Question: I'm currently working on a settings page for my app and have been trying to obtain the user profile image from the firebase storage. I am able to upload the picture from the storage.
However, the app does not produce the image onto the activity itself. Is there something wrong with my code?

XML:
'''
<?xml version="1.0" encoding="utf-8"?>
<RelativeLayout xmlns:android="http://schemas.android.com/apk/res/android"
xmlns:app="http://schemas.android.com/apk/res-auto"
android:layout_width="match_parent"
android:layout_height="match_parent"
android:background="@drawable/background">
<androidx.appcompat.widget.Toolbar
android:layout_width="match_parent"
android:layout_height="wrap_content"
android:id="@+id/main_chat_toolbar"
android:background="@color/colorPrimary"
android:theme="@style/ThemeOverlay.AppCompat.Dark.ActionBar">
</androidx.appcompat.widget.Toolbar>
<de.hdodenhof.circleimageview.CircleImageView
android:id="@+id/profile_image"
android:layout_width="200dp"
android:layout_height="200dp"
android:layout_alignParentTop="true"
android:layout_centerHorizontal="true"
android:layout_marginTop="85dp"
app:civ_border_color="@color/colorPrimary"
android:src="@drawable/pikachu"
app:civ_border_width="2dp" />
<EditText
android:id="@+id/setting_username"
android:layout_width="250dp"
android:layout_height="wrap_content"
android:layout_below="@id/profile_image"
android:layout_centerHorizontal="true"
android:layout_marginTop="20dp"
android:drawableLeft="@drawable/ic_action_name"
android:hint="Username"
android:inputType="textMultiLine" />
<EditText
android:id="@+id/set_profile_status"
android:layout_width="250dp"
android:layout_height="wrap_content"
android:layout_below="@+id/setting_username"
android:layout_centerHorizontal="true"
android:layout_marginTop="10dp"
android:drawableLeft="@drawable/ic_user_status"
android:hint="Hey, I'm available now!"
android:inputType="textMultiLine" />
<Button
android:id="@+id/setting_updatebtn"
android:layout_width="250dp"
android:layout_height="wrap_content"
android:layout_below="@id/set_profile_status"
android:layout_centerHorizontal="true"
android:layout_marginTop="10dp"
android:background="@drawable/btn_rect"
android:text="Update Settings" />
</RelativeLayout>
'''
1. Java package com.shiminu1521462c.fyp_2;
import android.app.ProgressDialog;
import android.content.Intent;
import android.net.Uri;
import android.os.Bundle;
import androidx.annotation.NonNull;
import androidx.annotation.Nullable;
import androidx.appcompat.app.AppCompatActivity;
import androidx.appcompat.widget.Toolbar;
import android.text.TextUtils;
import android.view.MenuItem;
import android.view.View;
import android.widget.Button;
import android.widget.EditText;
import android.widget.TextView;
import android.widget.Toast;
import com.bumptech.glide.Glide;
import com.google.android.gms.tasks.OnCompleteListener;
import com.google.android.gms.tasks.Task;
import com.google.firebase.auth.FirebaseAuth;
import com.google.firebase.database.DataSnapshot;
import com.google.firebase.database.DatabaseError;
import com.google.firebase.database.DatabaseReference;
import com.google.firebase.database.FirebaseDatabase;
import com.google.firebase.database.ValueEventListener;
import com.google.firebase.storage.FirebaseStorage;
import com.google.firebase.storage.StorageReference;
import com.google.firebase.storage.UploadTask;
import com.squareup.picasso.Picasso;
import com.theartofdev.edmodo.cropper.CropImage;
import com.theartofdev.edmodo.cropper.CropImageView;
import java.io.File;
import java.util.HashMap;
import de.hdodenhof.circleimageview.CircleImageView;
public class SettingActivity extends AppCompatActivity {
private EditText etUsername, etUserStatus;
private Button changeSettings;
private CircleImageView userProfileImage;
private Toolbar mToolbar;
private String currentUserID;
private FirebaseAuth mAuth;
private DatabaseReference RootRef;
private static final int GalleryPick = 1;
private StorageReference UserProfileImageRef;
private ProgressDialog LoadingBar;
@Override
protected void onCreate(@Nullable Bundle savedInstanceState) {
super.onCreate(savedInstanceState);
setContentView(R.layout.activity_settings);
mToolbar = (Toolbar) findViewById(R.id.main_chat_toolbar);
setSupportActionBar(mToolbar);
getSupportActionBar().setDisplayHomeAsUpEnabled(true);
getSupportActionBar().setTitle("Settings");
mAuth = FirebaseAuth.getInstance();
currentUserID = mAuth.getCurrentUser().getUid();
RootRef = FirebaseDatabase.getInstance().getReference();
UserProfileImageRef = FirebaseStorage.getInstance().getReference().child("Profile Images");
InitializeFields();
etUsername.setVisibility(View.INVISIBLE);
changeSettings.setOnClickListener(new View.OnClickListener() {
@Override
public void onClick(View v) {
UpdateSettings();
}
});
RetrieveUserInfo();
userProfileImage.setOnClickListener(new View.OnClickListener() {
@Override
public void onClick(View v) {
Intent galleryIntent = new Intent();
galleryIntent.setAction(Intent.ACTION_GET_CONTENT);
galleryIntent.setType("image/*");
startActivityForResult(galleryIntent, GalleryPick);
}
});
}
private void InitializeFields() {
changeSettings = (Button) findViewById(R.id.setting_updatebtn);
etUsername = (EditText) findViewById(R.id.setting_username);
etUserStatus = (EditText) findViewById(R.id.set_profile_status);
userProfileImage = (CircleImageView) findViewById(R.id.profile_image);
LoadingBar = new ProgressDialog(this);
}
@Override
protected void onActivityResult(int requestCode, int resultCode, @Nullable Intent data) {
super.onActivityResult(requestCode, resultCode, data);
if (requestCode == GalleryPick && resultCode == RESULT_OK && data != null) {
Uri ImageUri = data.getData();
CropImage.activity()
.setGuidelines(CropImageView.Guidelines.ON)
.setAspectRatio(1, 1)
.start(this);
}
if (requestCode == CropImage.CROP_IMAGE_ACTIVITY_REQUEST_CODE) {
CropImage.ActivityResult result = CropImage.getActivityResult(data);
if (resultCode == RESULT_OK) {
LoadingBar.setTitle("Set Profile Image");
LoadingBar.setMessage("Please wait while your profile image is uploading...");
LoadingBar.setCanceledOnTouchOutside(false);
LoadingBar.show();
final Uri resultUri = result.getUri();
StorageReference filePath = UserProfileImageRef.child(currentUserID + ".jpg");
filePath.putFile(resultUri).addOnCompleteListener(new OnCompleteListener<UploadTask.TaskSnapshot>() {
@Override
public void onComplete(Task<UploadTask.TaskSnapshot> task) {
if (task.isSuccessful()) {
Toast.makeText(SettingActivity.this, "Profile Image Uploaded Successfully!", Toast.LENGTH_SHORT).show();
final String downloadUrl = task.getResult().getMetadata().getReference().getDownloadUrl().toString();
RootRef.child("Users").child(currentUserID).child("image")
.setValue(downloadUrl)
.addOnCompleteListener(new OnCompleteListener<Void>() {
@Override
public void onComplete(Task<Void> task) {
if(task.isSuccessful()){
Toast.makeText(SettingActivity.this, "Image saved in Database successfully!", Toast.LENGTH_SHORT).show();
LoadingBar.dismiss();
}else{
String message = task.getException().toString();
Toast.makeText(SettingActivity.this, "Error: " + message, Toast.LENGTH_SHORT).show();
LoadingBar.dismiss();
}
}
});
} else {
String message = task.getException().toString();
Toast.makeText(SettingActivity.this, "Error: " + message, Toast.LENGTH_SHORT).show();
LoadingBar.dismiss();
}
}
});
}
}
}
private void UpdateSettings() {
String setUsername = etUsername.getText().toString();
String setStatus = etUserStatus.getText().toString();
if (TextUtils.isEmpty(setUsername)) {
Toast.makeText(this, "Please enter your username..", Toast.LENGTH_SHORT).show();
}
if (TextUtils.isEmpty(setStatus)){
Toast.makeText(this, "Please set a status..", Toast.LENGTH_SHORT).show();
}
else {
HashMap<String, Object> profileMap = new HashMap<>();
profileMap.put("uid", currentUserID);
profileMap.put("name", setUsername);
profileMap.put("status", setStatus);
RootRef.child("Users").child(currentUserID).updateChildren(profileMap)
.addOnCompleteListener(new OnCompleteListener<Void>() {
@Override
public void onComplete(@NonNull Task<Void> task) {
if (task.isSuccessful()) {
sendUserToDashboardActivity();
Toast.makeText(SettingActivity.this, "Profile updated successfully!", Toast.LENGTH_SHORT).show();
} else {
String message = task.getException().toString();
Toast.makeText(SettingActivity.this, "Error: " + message, Toast.LENGTH_SHORT).show();
}
}
});
}
}
private void RetrieveUserInfo() {
RootRef.child("Users").child(currentUserID)
.addValueEventListener(new ValueEventListener() {
@Override
public void onDataChange(@NonNull DataSnapshot dataSnapshot) {
if ((dataSnapshot.exists())
&& (dataSnapshot.hasChild("name")
&& (dataSnapshot.hasChild("image")))) {
String retrieveUsername = dataSnapshot.child("name").getValue().toString();
String retrieveStatus = dataSnapshot.child("status").getValue().toString();
String retrieveProfileImage = dataSnapshot.child("image").getValue().toString();
etUsername.setText(retrieveUsername);
etUserStatus.setText(retrieveStatus);
Picasso.get().load(retrieveProfileImage).into(userProfileImage);
} else if ((dataSnapshot.exists())
&& (dataSnapshot.hasChild("name"))) {
String retrieveUsername = dataSnapshot.child("name").getValue().toString();
String retrieveStatus = dataSnapshot.child("status").getValue().toString();
etUsername.setText(retrieveUsername);
etUserStatus.setText(retrieveStatus);
} else {
etUsername.setVisibility(View.VISIBLE);
Toast.makeText(SettingActivity.this, "Please set and update profile information..", Toast.LENGTH_SHORT).show();
}
}
@Override
public void onCancelled(@NonNull DatabaseError databaseError) {
}
});
}
private void sendUserToDashboardActivity() {
Intent mainIntent = new Intent(SettingActivity.this, DashboardActivity.class);
mainIntent.addFlags(Intent.FLAG_ACTIVITY_NEW_TASK | Intent.FLAG_ACTIVITY_CLEAR_TASK);
startActivity(mainIntent);
finish();
}
@Override
public boolean onOptionsItemSelected(MenuItem item) {
Intent myIntent = new Intent(getApplicationContext(), DashboardActivity.class);
startActivityForResult(myIntent, 0);
return true;
}
}
Thank you.
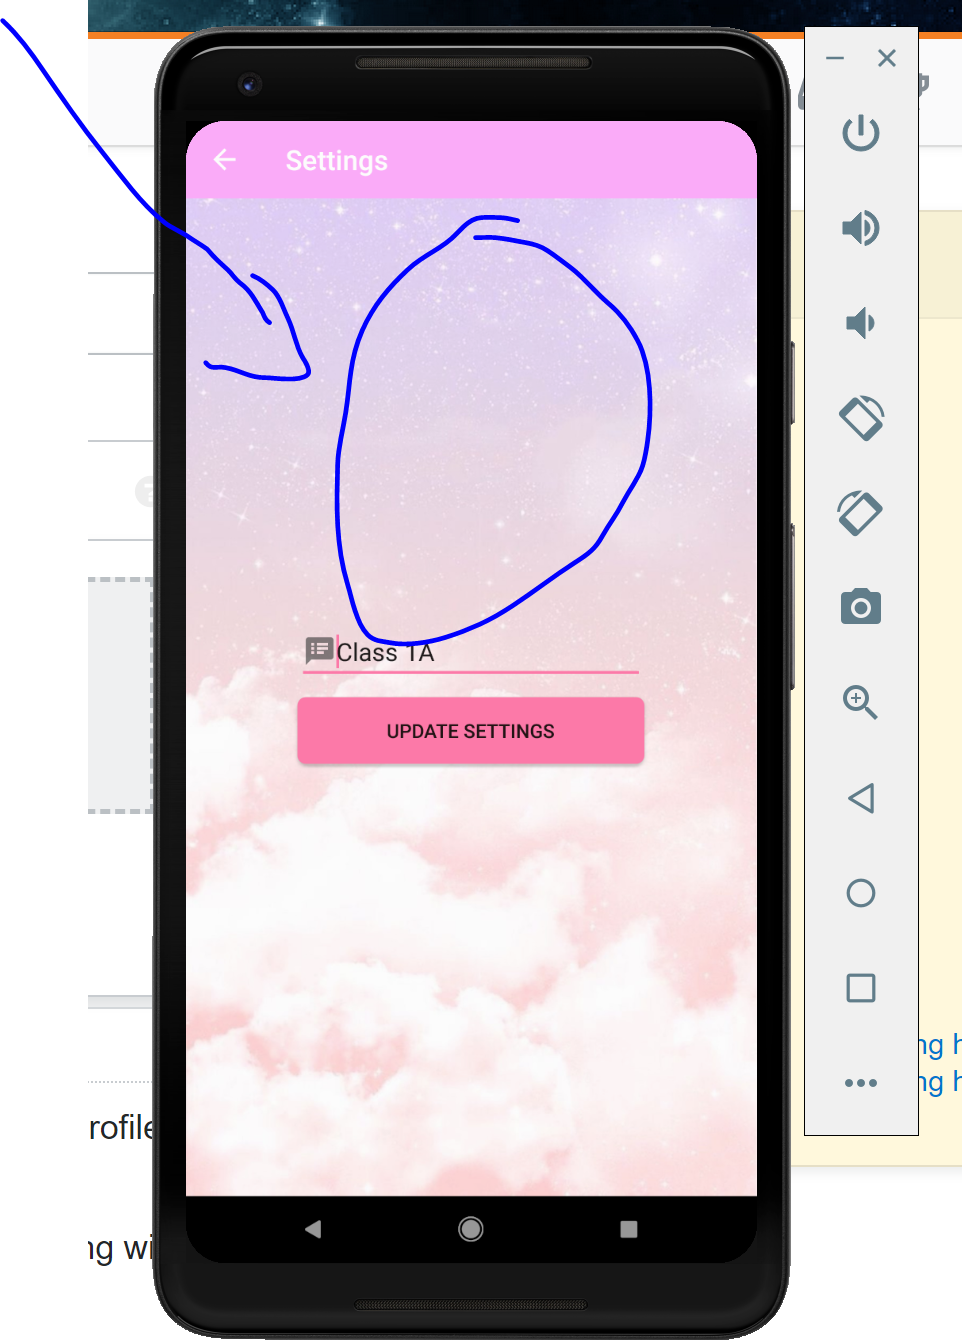
Answer: I finally managed to solve my issue! This is the altered code, hopefully it helps others who need it! :)
'''
final Uri resultUri = result.getUri();
final StorageReference filePath = UserProfileImageRef.child(currentUserID + ".jpg");
filePath.putFile(resultUri).addOnSuccessListener(new OnSuccessListener<UploadTask.TaskSnapshot>() {
@Override
public void onSuccess(UploadTask.TaskSnapshot taskSnapshot) {
filePath.getDownloadUrl().addOnSuccessListener(new OnSuccessListener<Uri>() {
@Override
public void onSuccess(Uri uri) {
final String downloadUrl = uri.toString();
RootRef.child("Users").child(currentUserID).child("image").setValue(downloadUrl)
.addOnCompleteListener(new OnCompleteListener<Void>() {
@Override
public void onComplete(@NonNull Task<Void> task) {
if (task.isSuccessful()) {
Toast.makeText(SettingActivity.this, "Profile image stored to firebase database successfully.", Toast.LENGTH_SHORT).show();
LoadingBar.dismiss();
} else {
String message = task.getException().getMessage();
Toast.makeText(SettingActivity.this, "Error Occurred..." + message, Toast.LENGTH_SHORT).show();
LoadingBar.dismiss();
}
}
});
}
});
}
'''